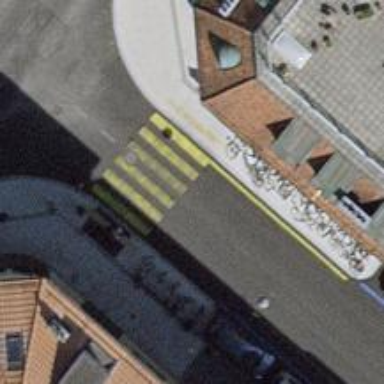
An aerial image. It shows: Marked crossing with zebra stripes on the road.